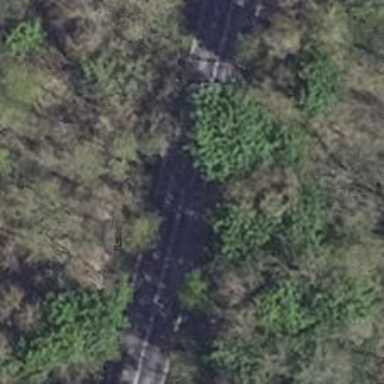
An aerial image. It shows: Primary road with asphalt surface.